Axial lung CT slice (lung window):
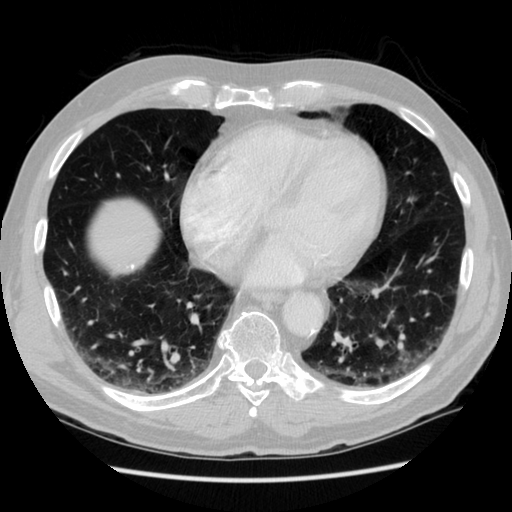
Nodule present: no